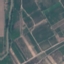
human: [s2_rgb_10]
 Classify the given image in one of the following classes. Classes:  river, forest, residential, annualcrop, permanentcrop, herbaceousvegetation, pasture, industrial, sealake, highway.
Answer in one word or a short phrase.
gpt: PermanentCrop